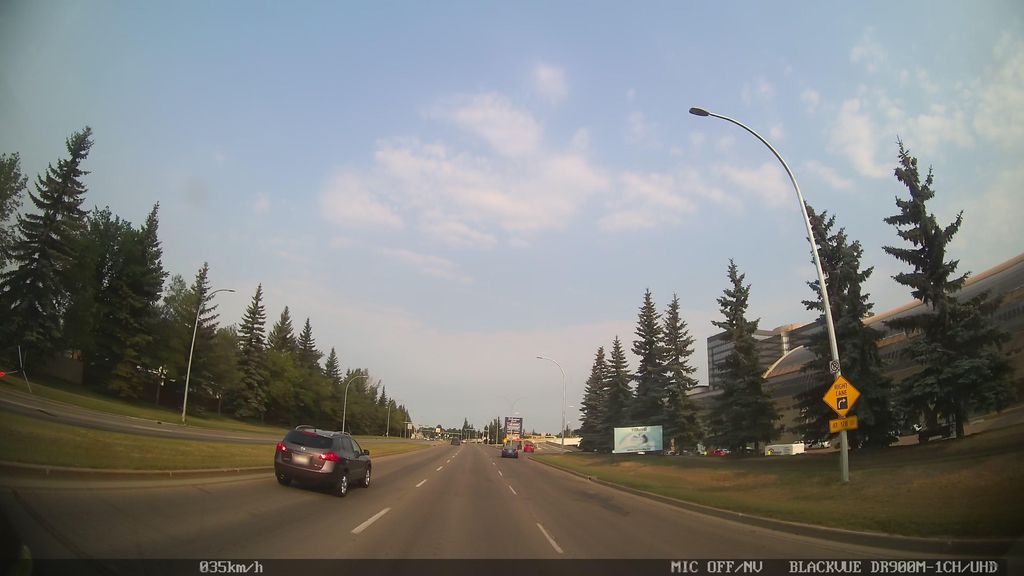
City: edmonton